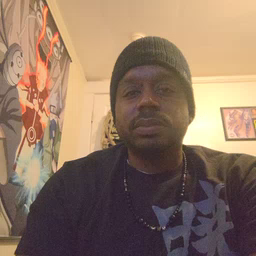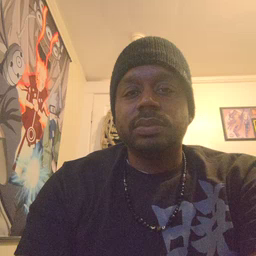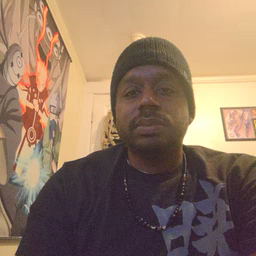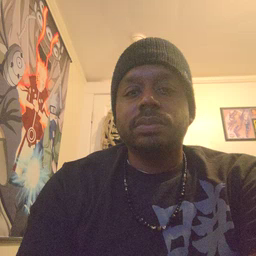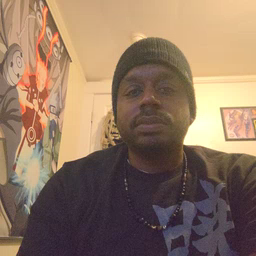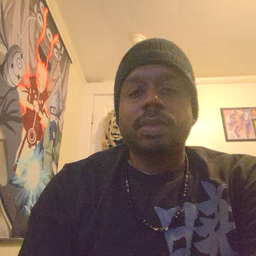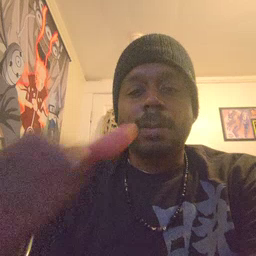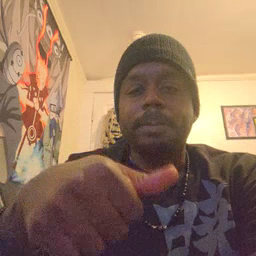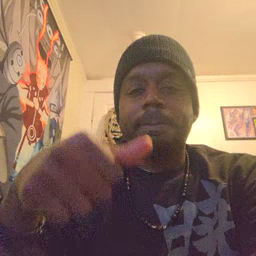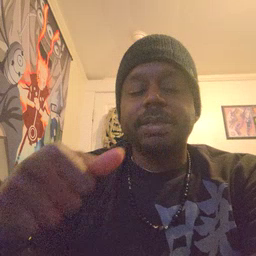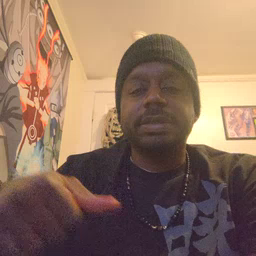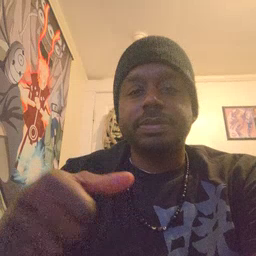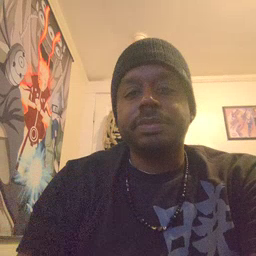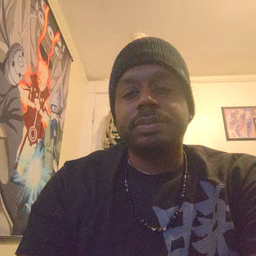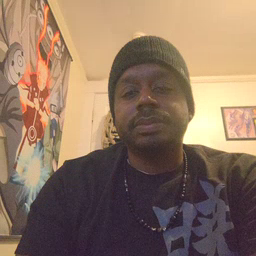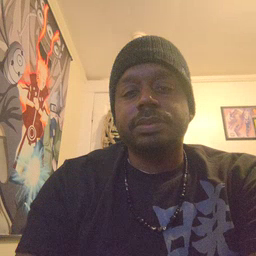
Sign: puzzle